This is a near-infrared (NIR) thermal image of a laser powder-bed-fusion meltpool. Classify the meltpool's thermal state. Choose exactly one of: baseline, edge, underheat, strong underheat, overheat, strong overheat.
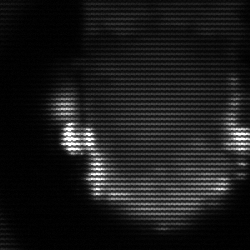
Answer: baseline